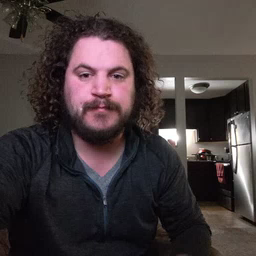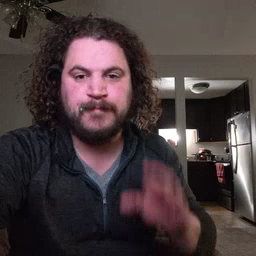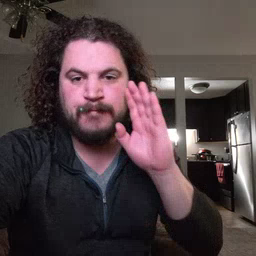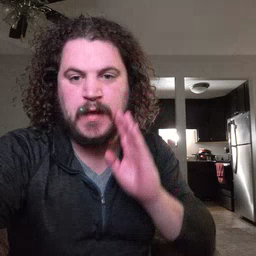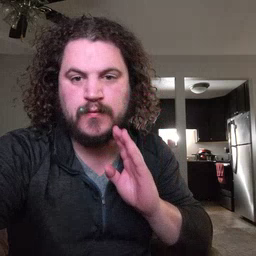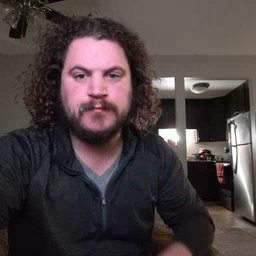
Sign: brown